Interaction volume radius: 5 \u00c5
Interaction volume height: 25 \u00c5
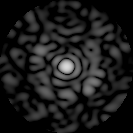
Disorder parameter: 0.8536